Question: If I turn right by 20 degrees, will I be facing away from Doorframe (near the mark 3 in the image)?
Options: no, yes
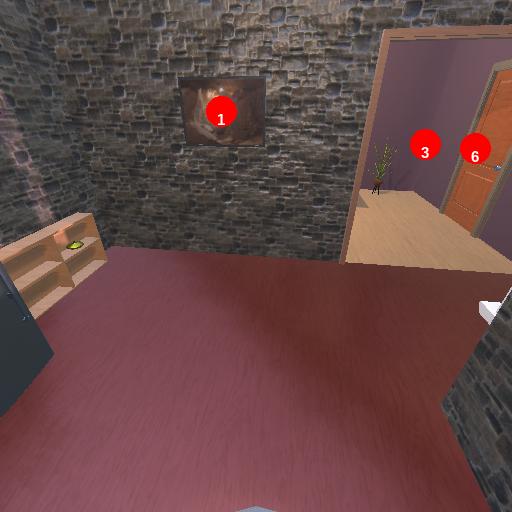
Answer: no